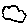
Label: cloud